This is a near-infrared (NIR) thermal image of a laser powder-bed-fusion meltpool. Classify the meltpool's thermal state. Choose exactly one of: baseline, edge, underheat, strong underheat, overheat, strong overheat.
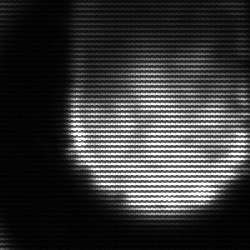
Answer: edge